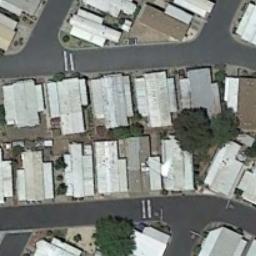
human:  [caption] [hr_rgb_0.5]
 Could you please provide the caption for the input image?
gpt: The mobile home park is next to the road .

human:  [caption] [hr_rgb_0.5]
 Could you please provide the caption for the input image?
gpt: There are many buildings in the mobile home park .

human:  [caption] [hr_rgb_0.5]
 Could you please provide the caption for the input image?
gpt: The mobile home park has some dense mobile homes and some roads go through the mobile home park .

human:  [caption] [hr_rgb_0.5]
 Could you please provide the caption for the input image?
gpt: Here is a road with mobile homes on both sides .

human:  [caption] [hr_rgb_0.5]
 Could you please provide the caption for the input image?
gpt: There are many gray buildings in the mobile home park .